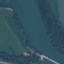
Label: River